Question: I get the below error:
'''
PHP Fatal error: require_once(): Failed opening required 'Zend/Application.php' (include_path=':.:/usr/share/zend') in /var/www/vhosts/domain/httpdocs/public/index.php on line 18
'''
I have a brand new VPS, I thought Plesk would be the way to go but it's a bugger.
I have created a vhost.conf file in my '/var/www/vhosts/domain/conf' dir as follow:
'''
<Directory /var/www/vhosts/lovebyte.co.uk/public>
php_admin_value open_basedir none
</Directory>
'''
My /etc/php.ini settings:
'''
;;;;;;;;;;;;;;;;;;;;;;;;;
; Paths and Directories ;
;;;;;;;;;;;;;;;;;;;;;;;;;
; UNIX: "/path1:/path2"
;include_path = ".:/php/includes"
;
; Windows: "\path1;\path2"
;include_path = ".;c:\php\includes"
;
include_path = ".:/usr/share/zend"
'''

Anyone got any tips?
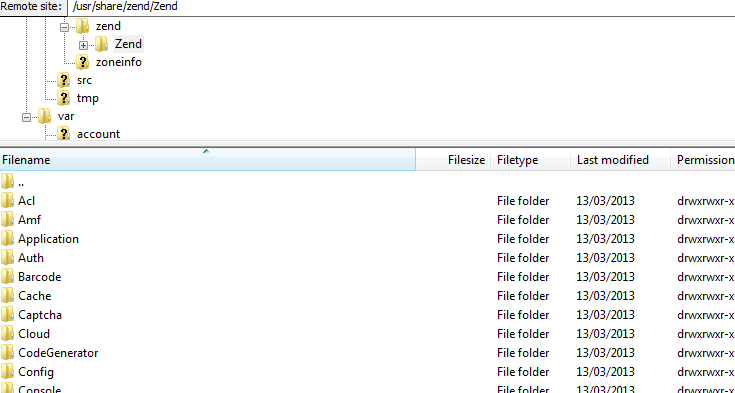
Answer: I ran '/usr/local/psa/admin/sbin/websrvmng --reconfigure-vhost --vhost-name=DOMAIN'.
Then I found every occurance of 'open_basedir' in the vhost file created in '/var/www/vhosts/DOMAIN/conf' folder from running the above command and set them all to'none'.